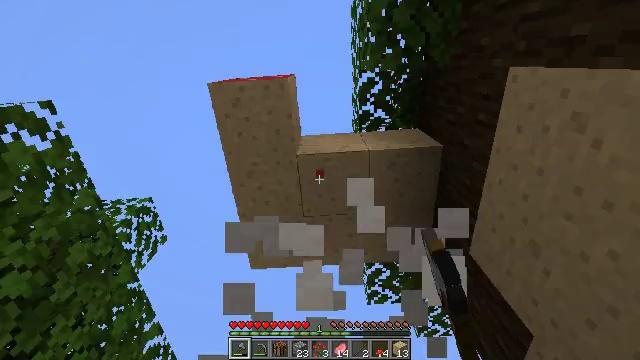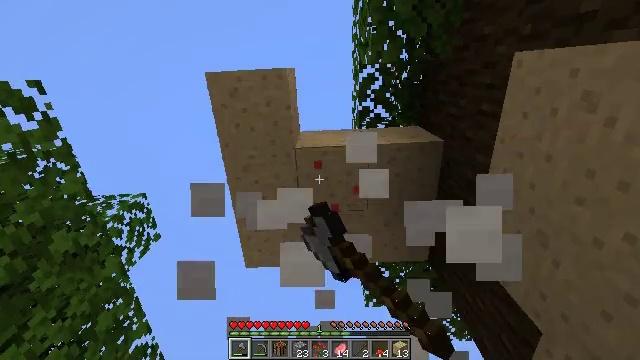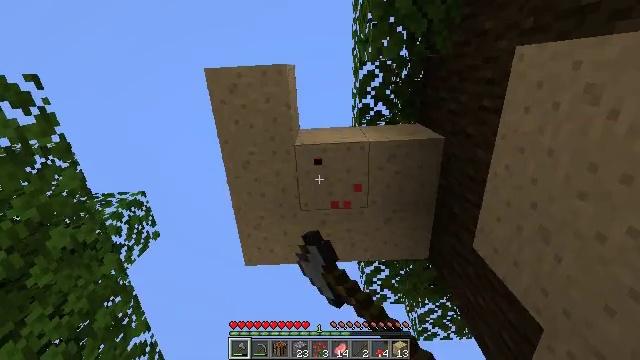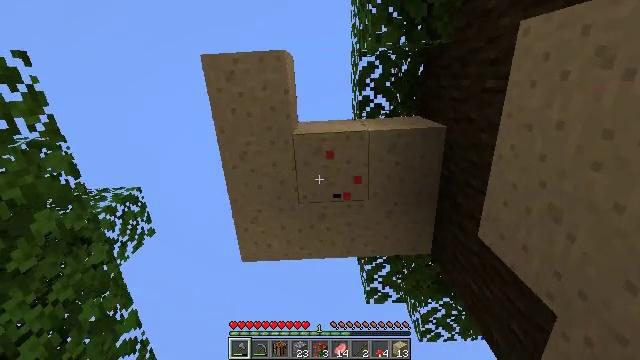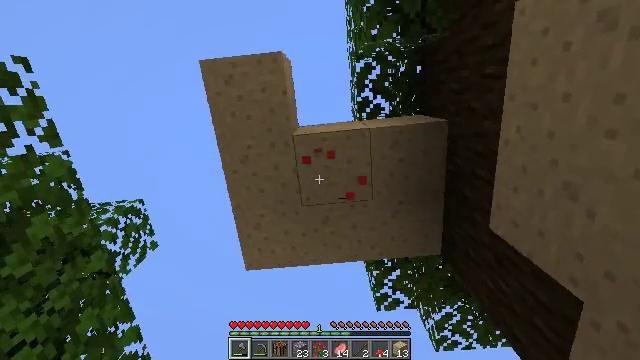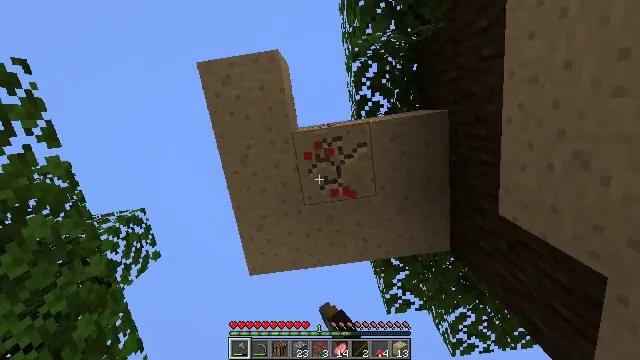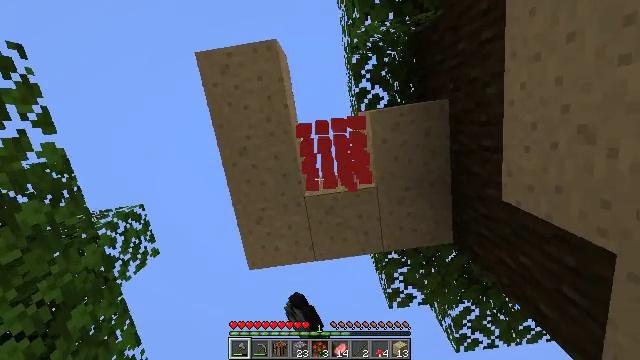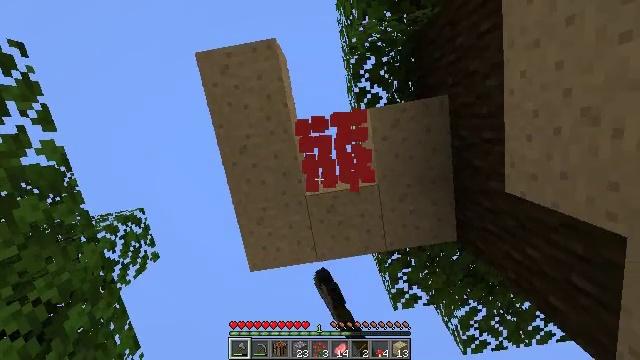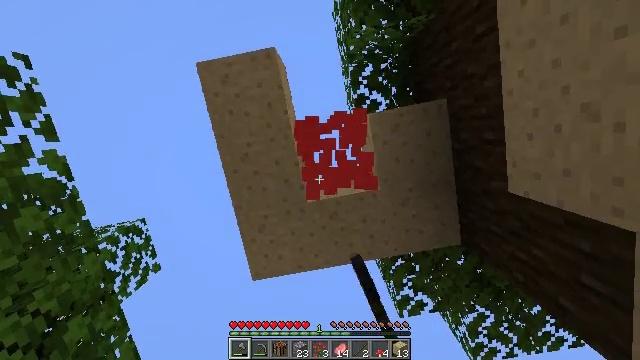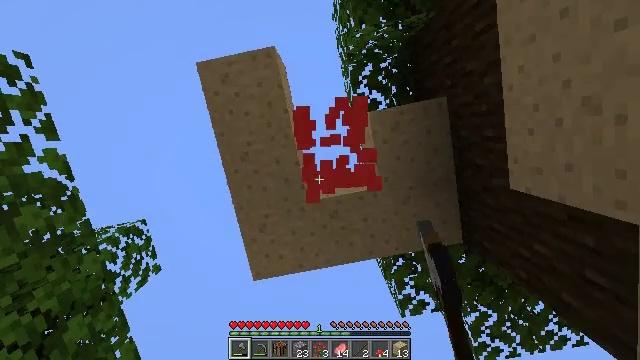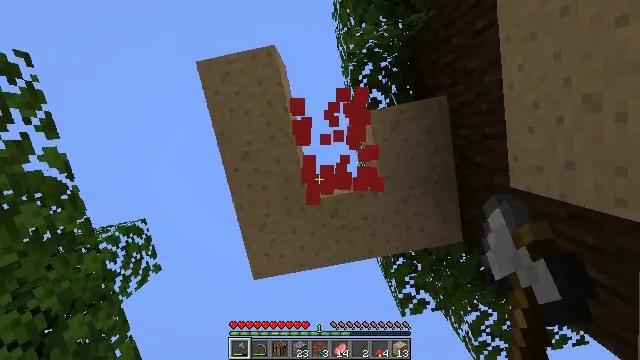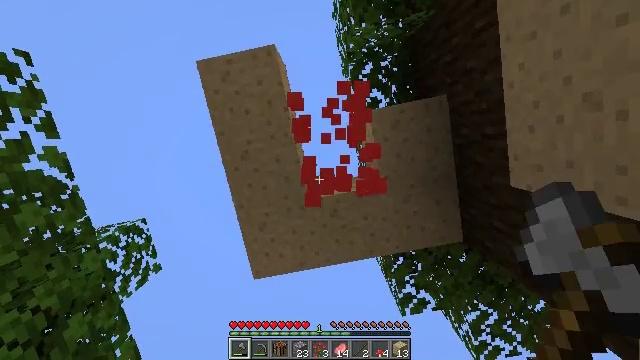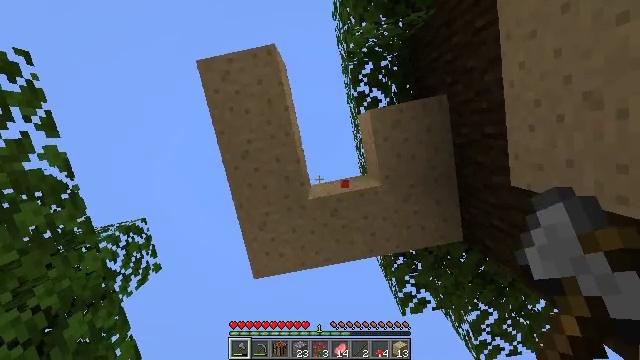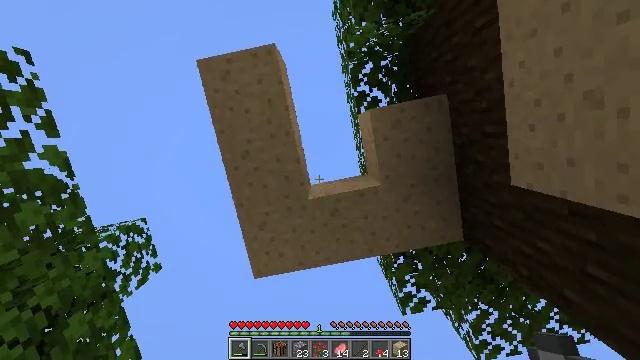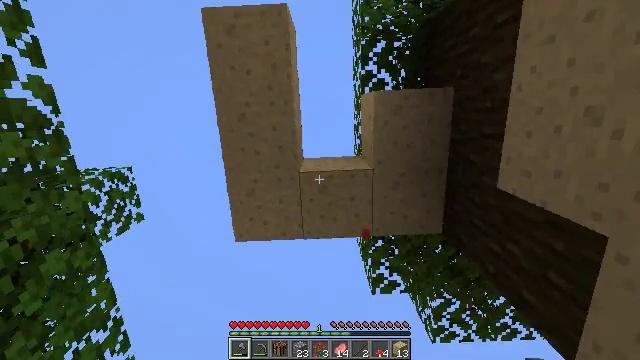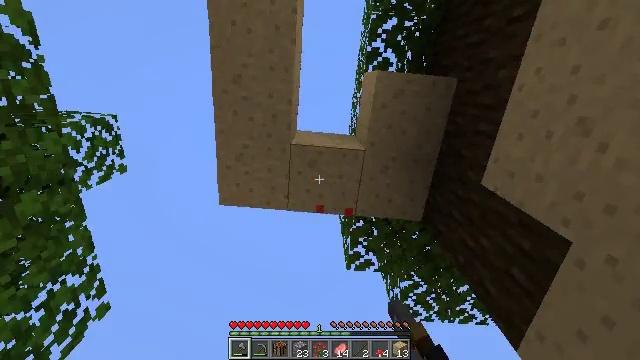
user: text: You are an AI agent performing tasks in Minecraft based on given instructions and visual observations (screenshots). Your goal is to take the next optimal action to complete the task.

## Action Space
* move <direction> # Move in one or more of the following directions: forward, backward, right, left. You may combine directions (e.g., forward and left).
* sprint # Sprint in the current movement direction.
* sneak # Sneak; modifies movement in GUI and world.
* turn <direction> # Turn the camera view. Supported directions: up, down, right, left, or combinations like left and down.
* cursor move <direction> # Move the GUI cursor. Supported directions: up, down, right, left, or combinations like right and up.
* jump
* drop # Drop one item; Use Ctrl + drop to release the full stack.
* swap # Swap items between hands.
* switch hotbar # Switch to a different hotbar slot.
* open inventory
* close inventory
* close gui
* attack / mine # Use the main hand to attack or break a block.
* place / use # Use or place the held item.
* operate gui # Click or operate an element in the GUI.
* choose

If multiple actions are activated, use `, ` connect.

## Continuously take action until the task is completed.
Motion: motion action
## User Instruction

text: Break the red mushroom block.
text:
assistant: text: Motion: move forward, turn up, attack / mine
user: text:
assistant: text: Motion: move forward, attack / mine
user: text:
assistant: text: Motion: move forward, turn up, attack / mine
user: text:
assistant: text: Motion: move forward, turn left and up, attack / mine
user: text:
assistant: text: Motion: move forward, turn left and up, attack / mine
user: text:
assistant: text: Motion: attack / mine
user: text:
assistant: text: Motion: turn up, attack / mine
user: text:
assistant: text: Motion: turn left and up, attack / mine
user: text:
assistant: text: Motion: attack / mine
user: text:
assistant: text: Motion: attack / mine
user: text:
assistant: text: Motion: attack / mine
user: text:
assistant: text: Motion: attack / mine
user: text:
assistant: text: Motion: attack / mine
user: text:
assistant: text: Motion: turn right and down, attack / mine
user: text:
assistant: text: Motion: turn right and down, attack / mine
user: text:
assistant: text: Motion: turn right and down, attack / mine
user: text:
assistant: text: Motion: turn right and down, attack / mine
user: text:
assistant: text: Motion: turn right and down, attack / mine
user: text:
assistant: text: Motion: turn right, attack / mine
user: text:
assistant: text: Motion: turn right and up, attack / mine
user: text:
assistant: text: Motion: turn right and up, attack / mine
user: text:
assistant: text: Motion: turn right, attack / mine
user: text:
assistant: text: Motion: turn right and up, attack / mine
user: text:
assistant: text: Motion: attack / mine
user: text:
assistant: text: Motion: attack / mine
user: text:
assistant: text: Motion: attack / mine
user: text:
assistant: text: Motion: attack / mine
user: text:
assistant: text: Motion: turn right, attack / mine
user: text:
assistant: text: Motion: turn right, attack / mine
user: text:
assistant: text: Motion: turn right, attack / mine